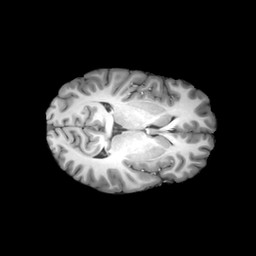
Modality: T1w
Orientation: axial